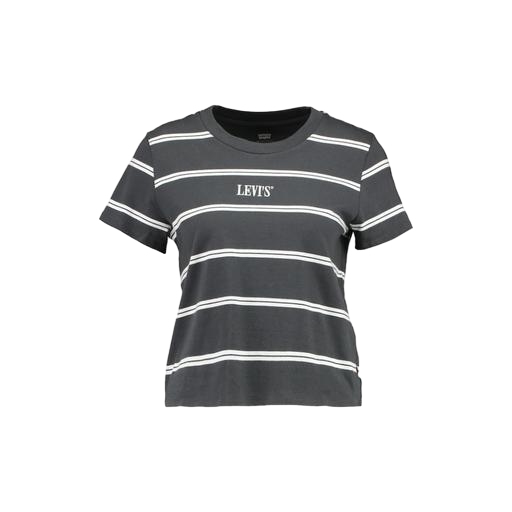
slim crew tee, club stripe tee, graphic t-shirt, white background